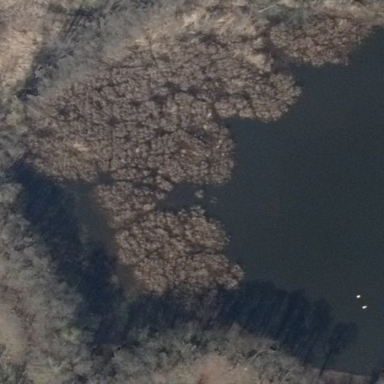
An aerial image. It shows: Wetland area characterized by wet meadow.